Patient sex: M
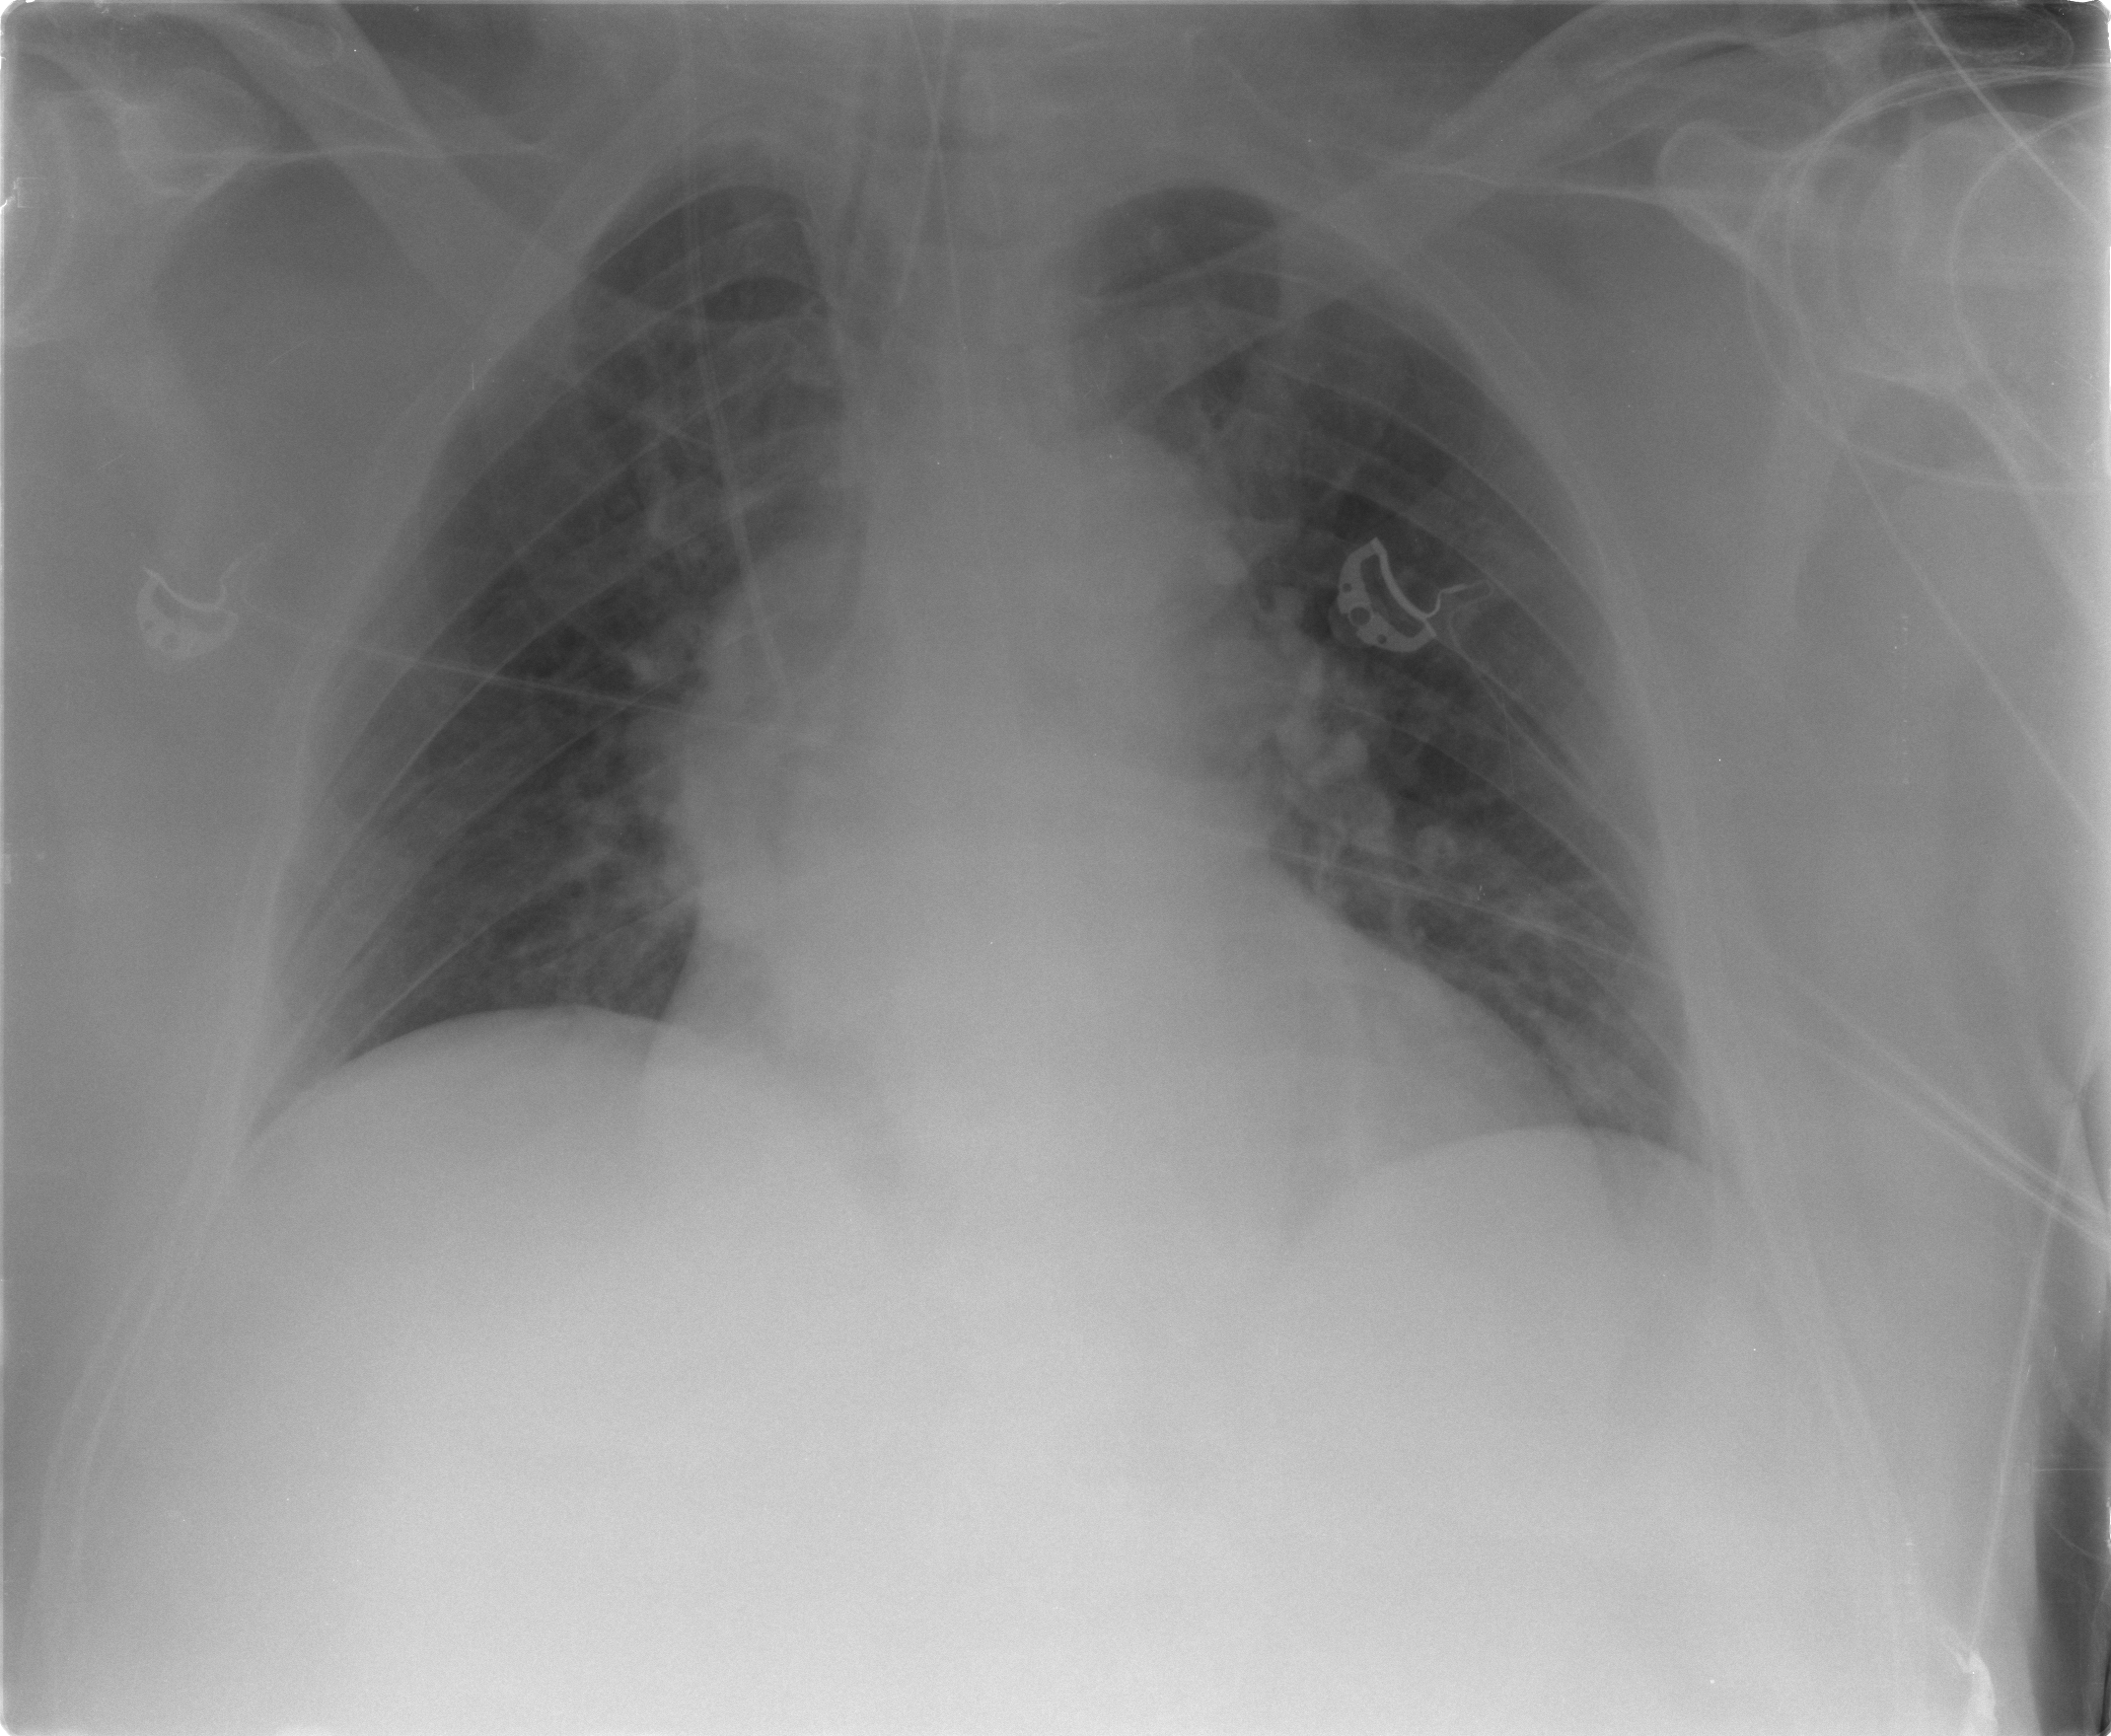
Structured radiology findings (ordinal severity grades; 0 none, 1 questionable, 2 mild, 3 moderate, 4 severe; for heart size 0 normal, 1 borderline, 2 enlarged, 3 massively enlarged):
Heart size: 2
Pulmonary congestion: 2
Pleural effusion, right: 0
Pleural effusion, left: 0
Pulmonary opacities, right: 0
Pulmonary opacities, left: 0
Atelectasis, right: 2
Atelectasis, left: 2